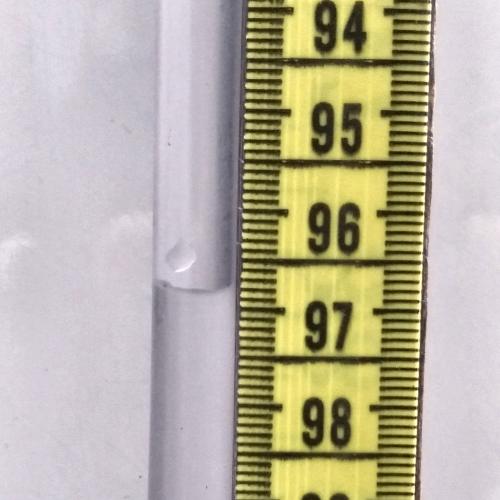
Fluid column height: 96.8 cm